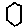
Label: hexagon